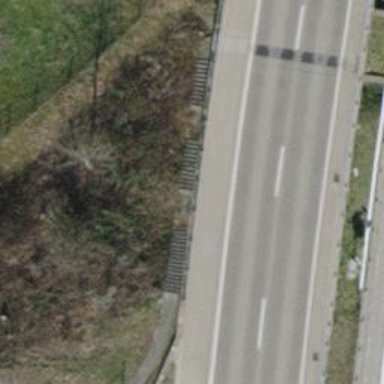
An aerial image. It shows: Asphalt sidewalk.